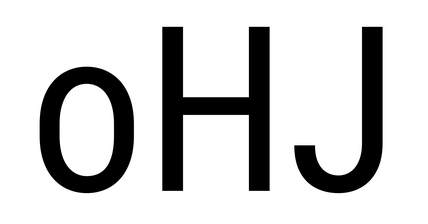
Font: Roboto_Condensed_Regular